Field crop: maize
Growth stage: 2
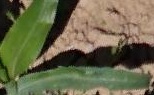
Species: maize